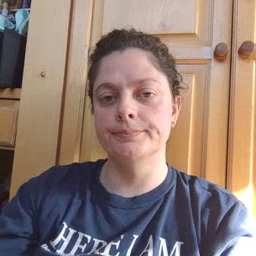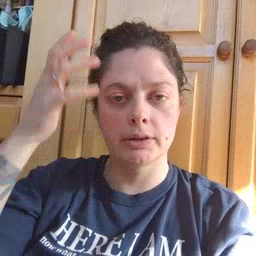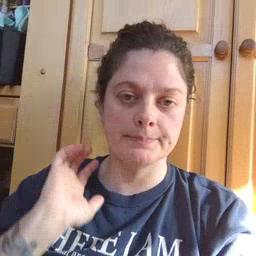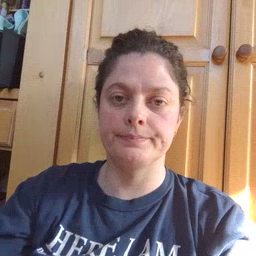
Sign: lion